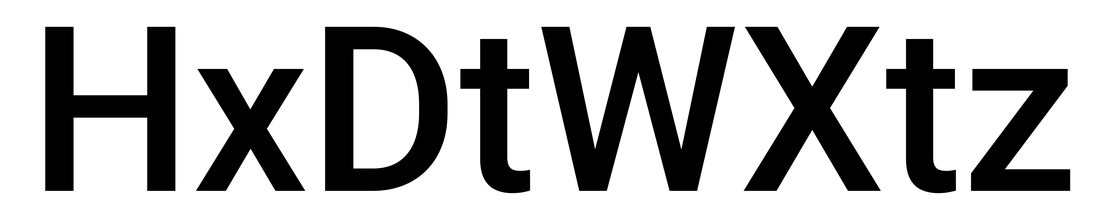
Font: Roboto_Medium